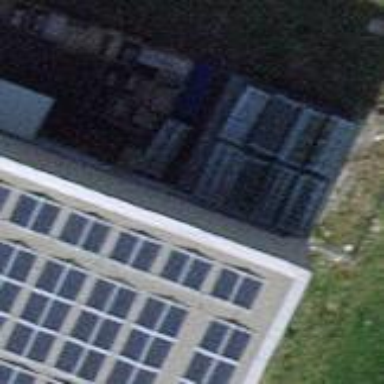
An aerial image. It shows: Solar power generator utilizing photovoltaic technology with solar photovoltaic panels.